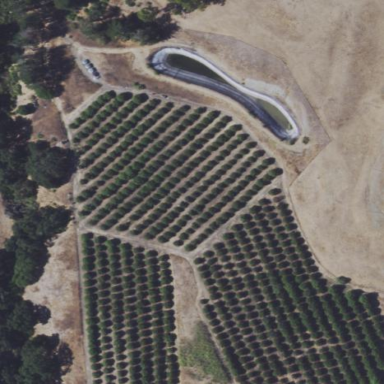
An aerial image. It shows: Orchard.